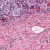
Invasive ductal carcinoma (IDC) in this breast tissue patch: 1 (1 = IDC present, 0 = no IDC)